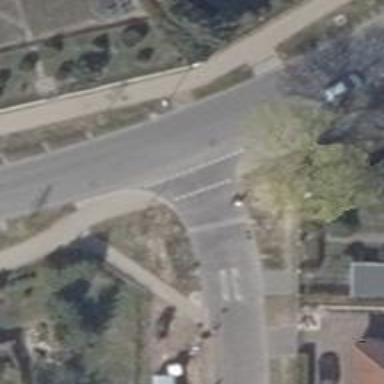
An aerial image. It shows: Table-style traffic calming feature.